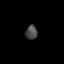
Tissue: prostate
Cell type: T cells
Senescence score: 0.687
Nuclear area (px): 164
Mean DAPI intensity: 72.768